Field crop: maize
Growth stage: 2
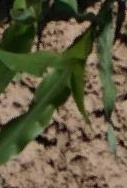
Species: maize